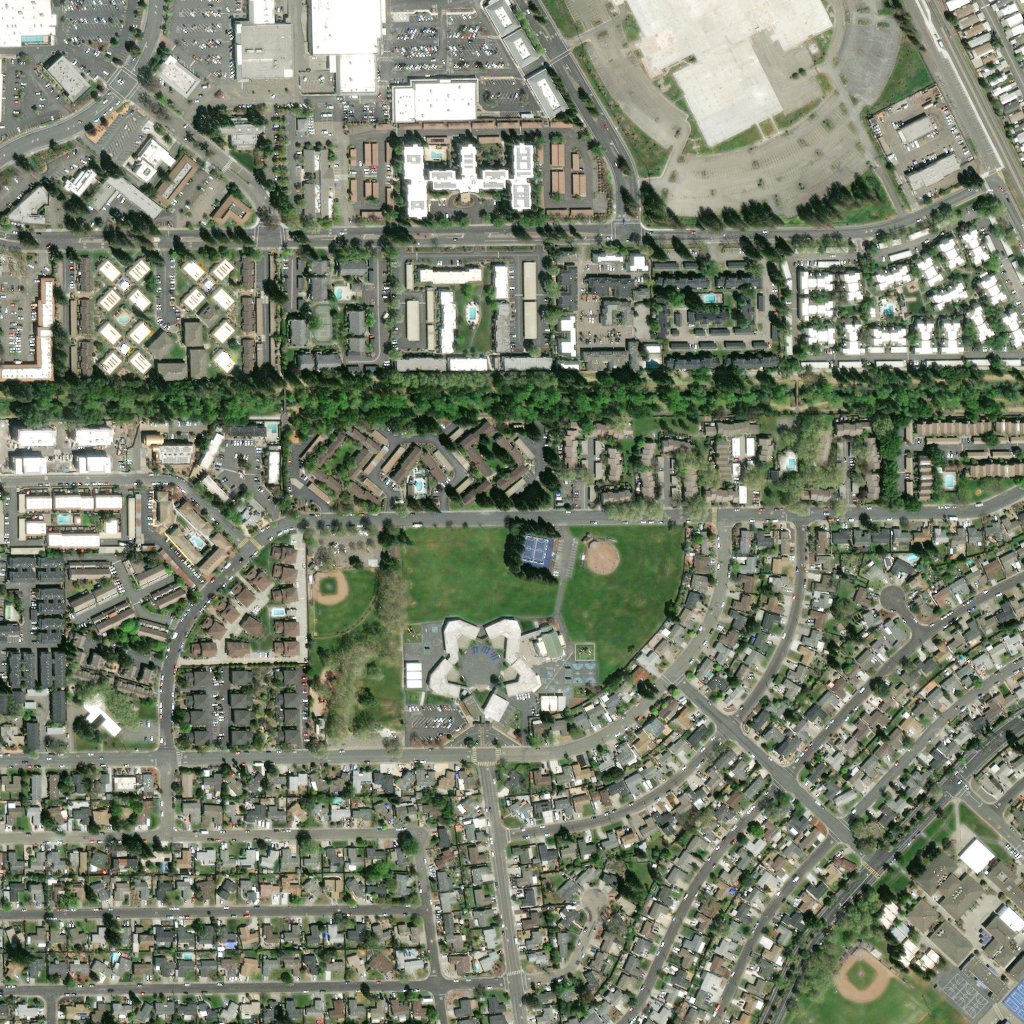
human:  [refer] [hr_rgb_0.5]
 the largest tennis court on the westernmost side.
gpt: <box>[[50, 51, 54, 55, 0]]</box>